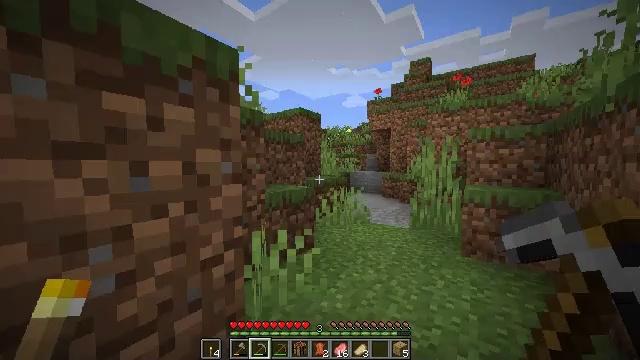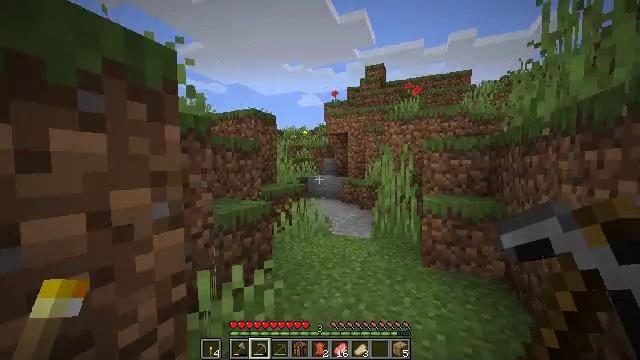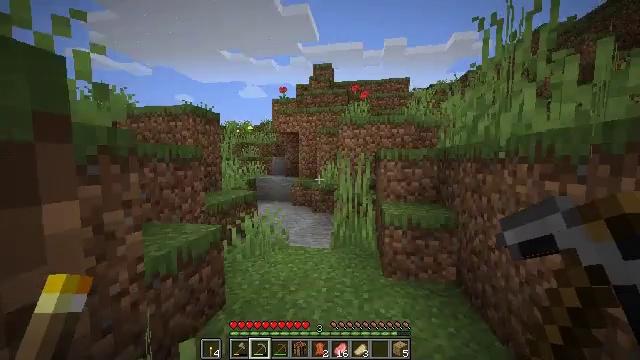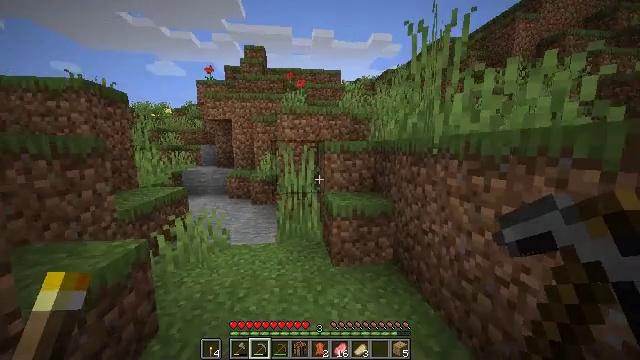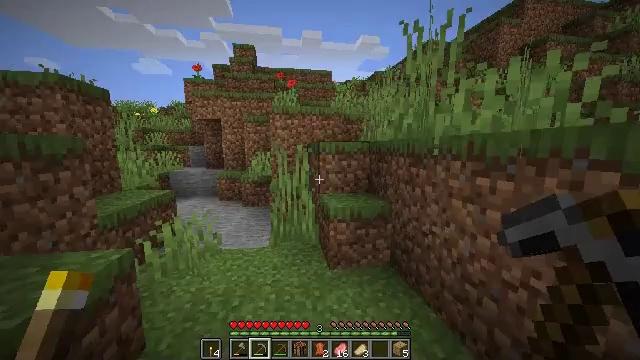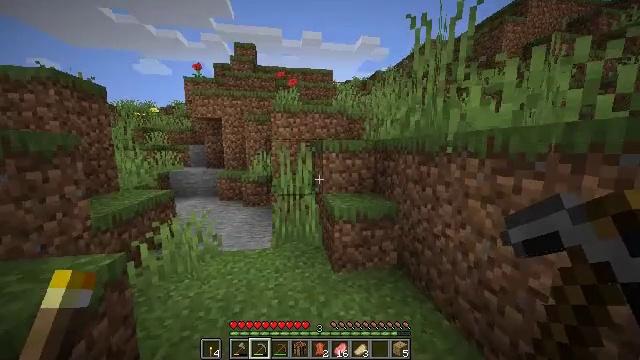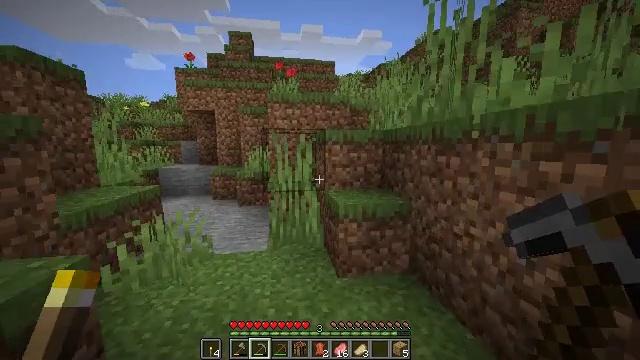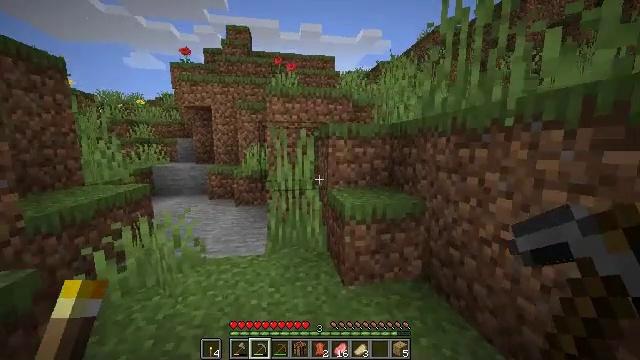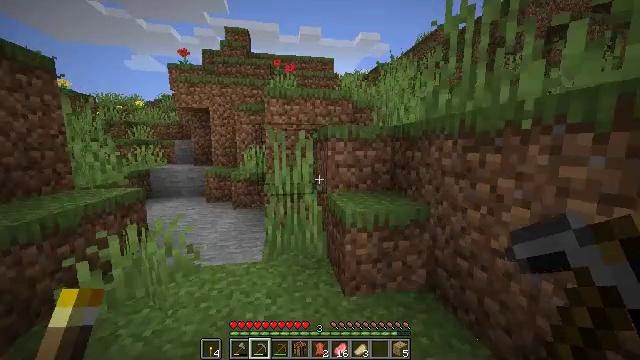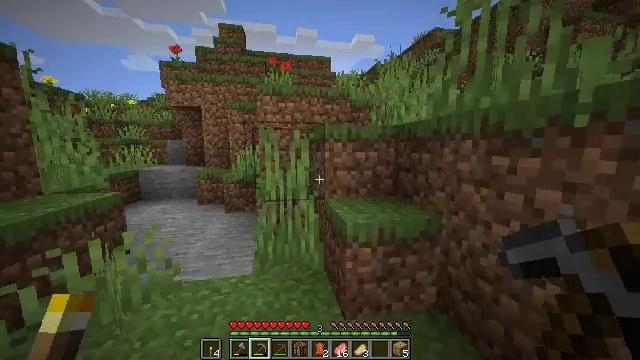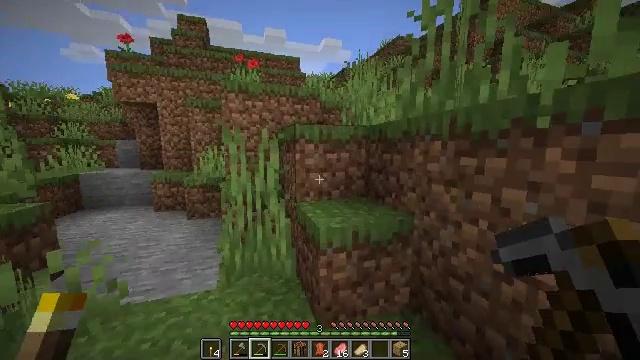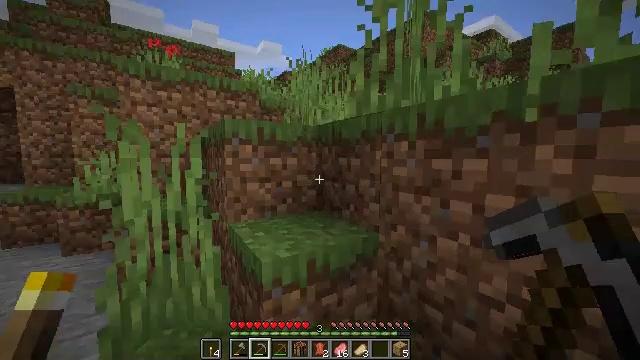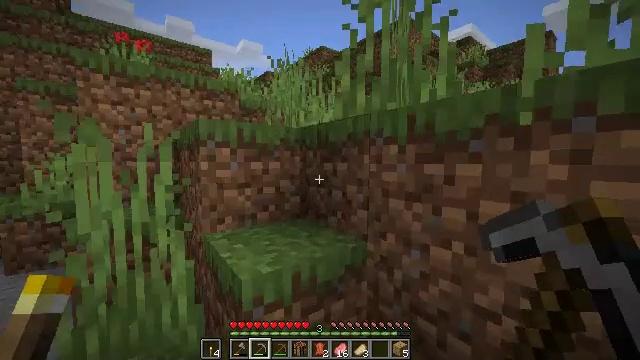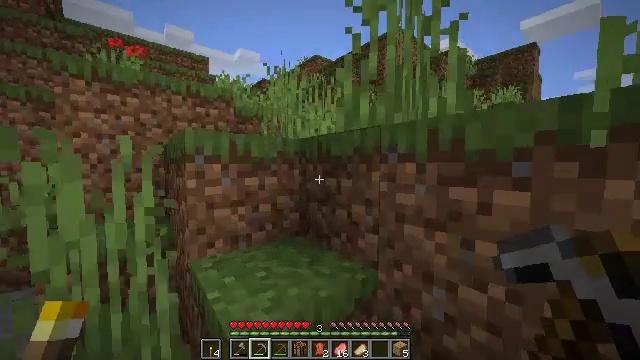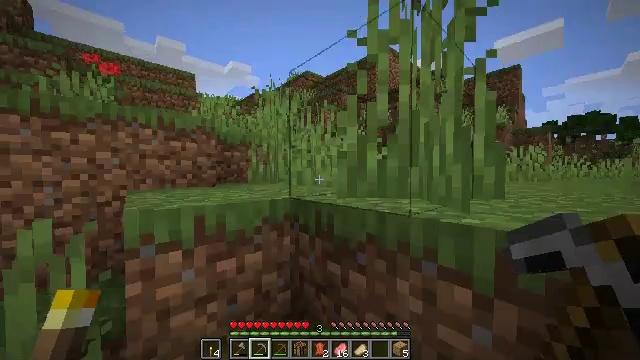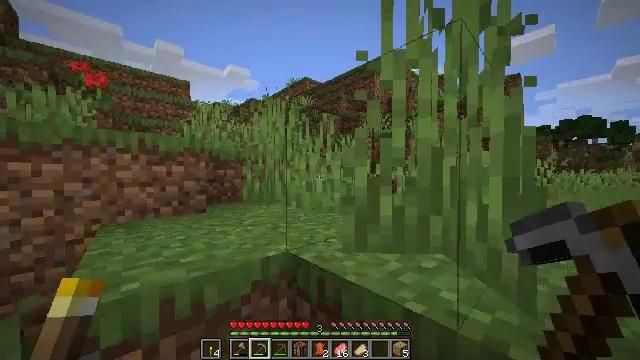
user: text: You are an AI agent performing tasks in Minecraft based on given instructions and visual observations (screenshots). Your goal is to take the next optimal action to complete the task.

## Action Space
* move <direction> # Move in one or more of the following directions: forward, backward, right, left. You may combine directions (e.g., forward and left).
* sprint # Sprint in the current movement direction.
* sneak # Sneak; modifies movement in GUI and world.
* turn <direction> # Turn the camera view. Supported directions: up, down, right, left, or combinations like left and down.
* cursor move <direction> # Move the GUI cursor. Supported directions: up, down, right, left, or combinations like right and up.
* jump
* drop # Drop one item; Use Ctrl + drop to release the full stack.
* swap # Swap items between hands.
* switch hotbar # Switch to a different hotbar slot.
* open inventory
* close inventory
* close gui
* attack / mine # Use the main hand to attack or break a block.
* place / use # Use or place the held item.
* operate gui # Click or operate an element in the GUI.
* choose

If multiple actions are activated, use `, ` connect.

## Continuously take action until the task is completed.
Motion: motion action
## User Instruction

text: Mine the sugar cane near rivers.
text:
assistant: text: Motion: move forward, sprint, turn right, jump
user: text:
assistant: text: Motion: move forward, sprint, turn right and down, jump
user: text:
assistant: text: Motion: move forward, sprint, turn right and down, jump
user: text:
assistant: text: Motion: move forward, sprint, turn right, jump
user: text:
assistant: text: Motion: move forward, sprint, jump
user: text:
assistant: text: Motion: move forward, sprint
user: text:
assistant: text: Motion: move forward, sprint
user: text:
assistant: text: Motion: move forward, sprint
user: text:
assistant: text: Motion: move forward, sprint
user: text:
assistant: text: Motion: move forward, sprint, turn right
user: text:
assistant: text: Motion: move forward, sprint, turn right and up
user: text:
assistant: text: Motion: move forward, sprint, turn right and up
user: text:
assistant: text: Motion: move forward, sprint, turn right, jump
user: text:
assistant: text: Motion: move forward, sprint, turn right and up, jump
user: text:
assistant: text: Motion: move forward, sprint, jump
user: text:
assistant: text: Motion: move forward, sprint, turn right, jump
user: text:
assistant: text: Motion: move forward, sprint, turn right and down, jump
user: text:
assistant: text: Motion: move forward, sprint, turn right, jump
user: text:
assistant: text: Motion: move forward, sprint, jump
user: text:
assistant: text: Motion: move forward, sprint, jump
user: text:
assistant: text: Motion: move forward, sprint, jump
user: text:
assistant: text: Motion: move forward, sprint, turn right and down, jump
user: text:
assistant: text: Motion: move forward, sprint, turn right and down, jump
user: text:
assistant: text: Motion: move forward, sprint, turn right and down, jump
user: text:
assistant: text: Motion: move forward, sprint, turn right and down, jump
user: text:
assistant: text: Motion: move forward, sprint, turn left and up, jump
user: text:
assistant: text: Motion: move forward, sprint, jump
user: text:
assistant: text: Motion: move forward, sprint, jump
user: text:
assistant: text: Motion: move forward, sprint, turn up, jump
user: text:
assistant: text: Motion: move forward, sprint, jump